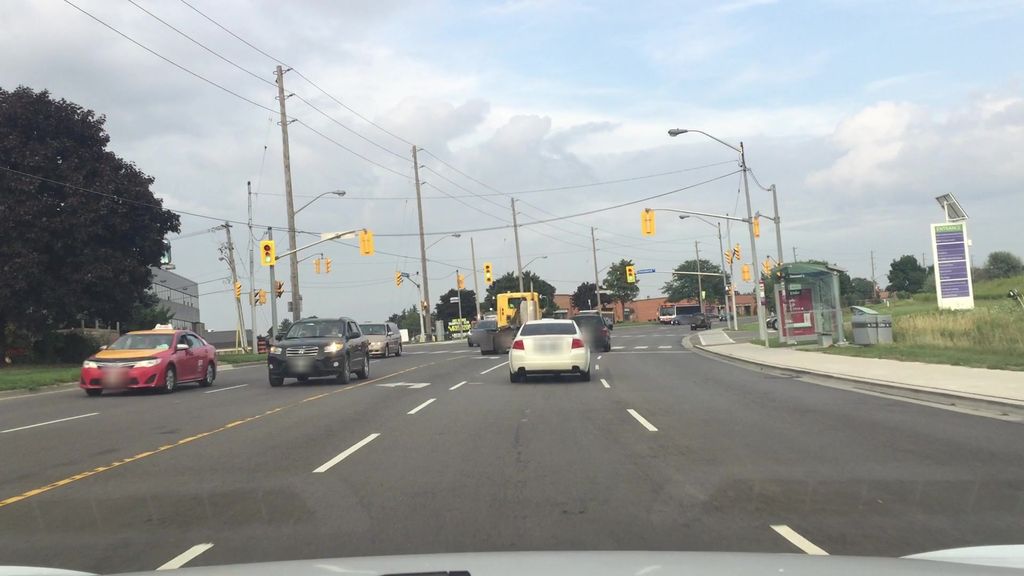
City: toronto